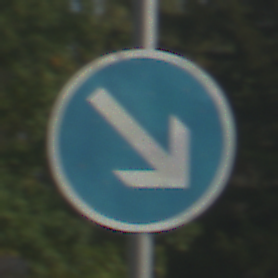
Verkehrszeichen: VorgeschriebeneVorbeifahrtRechts
Umgebung: Outdoor, Suburban
Tageszeit: MorningAfternoon
Wetter: PartlyCloudy
Licht: Natural
Jahreszeit: NotSpecified
Kontrast: HighContrast